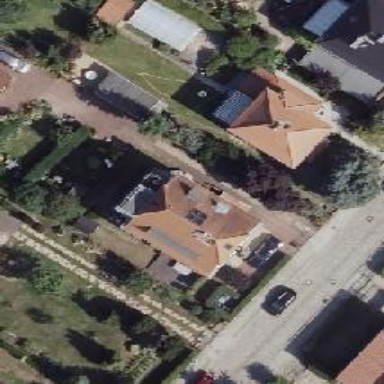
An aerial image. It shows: House with half-hipped roof shape.